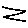
Label: zigzag